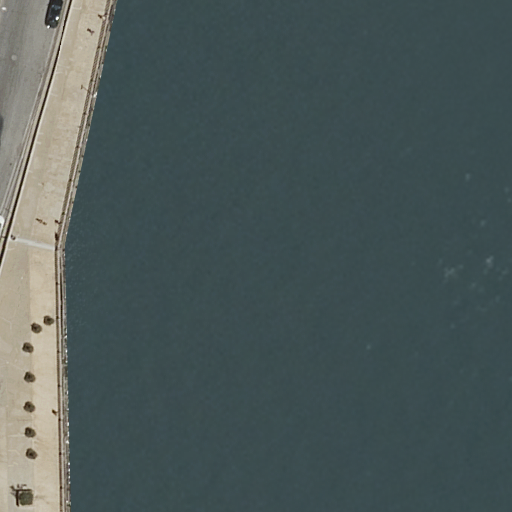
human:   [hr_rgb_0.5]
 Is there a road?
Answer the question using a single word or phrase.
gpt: yes

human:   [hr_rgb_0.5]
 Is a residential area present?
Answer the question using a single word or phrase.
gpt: yes

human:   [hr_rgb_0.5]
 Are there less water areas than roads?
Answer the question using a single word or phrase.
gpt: yes

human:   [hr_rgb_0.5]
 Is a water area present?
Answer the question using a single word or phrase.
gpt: yes

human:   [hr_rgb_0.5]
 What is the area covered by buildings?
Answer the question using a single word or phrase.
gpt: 0m2

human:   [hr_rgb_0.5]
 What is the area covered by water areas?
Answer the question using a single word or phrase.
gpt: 9063m2

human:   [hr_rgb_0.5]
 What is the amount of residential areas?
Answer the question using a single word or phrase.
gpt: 1

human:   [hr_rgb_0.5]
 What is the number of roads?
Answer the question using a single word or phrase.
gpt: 3

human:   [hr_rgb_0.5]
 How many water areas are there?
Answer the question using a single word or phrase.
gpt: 1

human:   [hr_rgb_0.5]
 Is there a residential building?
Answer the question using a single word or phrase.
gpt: no

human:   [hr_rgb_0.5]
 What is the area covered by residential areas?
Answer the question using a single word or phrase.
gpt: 10321m2

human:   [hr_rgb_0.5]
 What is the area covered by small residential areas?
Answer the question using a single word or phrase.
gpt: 0m2

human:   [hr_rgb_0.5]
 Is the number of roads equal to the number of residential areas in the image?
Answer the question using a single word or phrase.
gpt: no

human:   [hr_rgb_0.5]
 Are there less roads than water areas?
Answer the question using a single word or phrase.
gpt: no

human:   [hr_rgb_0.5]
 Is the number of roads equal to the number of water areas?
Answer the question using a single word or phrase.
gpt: no

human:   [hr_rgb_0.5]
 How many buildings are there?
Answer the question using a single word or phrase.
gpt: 0

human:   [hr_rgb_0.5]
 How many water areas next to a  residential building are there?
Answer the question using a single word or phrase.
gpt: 0

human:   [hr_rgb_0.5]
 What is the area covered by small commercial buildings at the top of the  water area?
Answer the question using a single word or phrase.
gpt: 0m2

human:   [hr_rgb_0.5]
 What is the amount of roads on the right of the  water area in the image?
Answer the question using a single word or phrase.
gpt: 0

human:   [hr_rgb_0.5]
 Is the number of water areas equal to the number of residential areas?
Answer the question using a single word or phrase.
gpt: yes

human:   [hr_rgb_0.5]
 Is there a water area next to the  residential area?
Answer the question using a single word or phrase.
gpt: yes

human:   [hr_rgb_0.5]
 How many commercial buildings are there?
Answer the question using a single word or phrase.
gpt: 0

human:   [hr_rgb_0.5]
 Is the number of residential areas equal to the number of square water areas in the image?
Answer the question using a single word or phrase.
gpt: no

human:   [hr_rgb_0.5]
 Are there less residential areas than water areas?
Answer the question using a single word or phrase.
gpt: no

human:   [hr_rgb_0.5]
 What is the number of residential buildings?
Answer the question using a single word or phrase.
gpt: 0

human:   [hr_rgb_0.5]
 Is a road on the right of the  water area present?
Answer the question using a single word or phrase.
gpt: no

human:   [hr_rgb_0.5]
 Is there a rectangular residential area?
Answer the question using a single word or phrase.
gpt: no

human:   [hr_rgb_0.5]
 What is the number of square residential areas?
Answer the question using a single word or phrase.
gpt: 0

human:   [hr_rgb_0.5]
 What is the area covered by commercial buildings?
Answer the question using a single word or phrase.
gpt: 0m2

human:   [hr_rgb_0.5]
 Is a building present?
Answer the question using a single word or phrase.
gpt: no

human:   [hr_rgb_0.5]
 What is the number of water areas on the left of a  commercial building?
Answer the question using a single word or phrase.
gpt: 0

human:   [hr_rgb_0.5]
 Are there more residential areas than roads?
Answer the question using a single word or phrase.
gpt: no

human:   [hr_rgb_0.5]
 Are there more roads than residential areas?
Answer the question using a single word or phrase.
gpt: yes

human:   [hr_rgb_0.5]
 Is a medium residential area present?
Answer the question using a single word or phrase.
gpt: no

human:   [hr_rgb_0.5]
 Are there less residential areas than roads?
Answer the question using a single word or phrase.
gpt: yes

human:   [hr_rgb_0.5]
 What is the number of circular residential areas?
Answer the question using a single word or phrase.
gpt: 0

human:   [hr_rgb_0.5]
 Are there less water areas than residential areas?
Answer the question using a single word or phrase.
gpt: no

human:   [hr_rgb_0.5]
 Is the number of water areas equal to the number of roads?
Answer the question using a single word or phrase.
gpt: no

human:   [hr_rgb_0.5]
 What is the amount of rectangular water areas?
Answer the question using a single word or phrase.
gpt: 0

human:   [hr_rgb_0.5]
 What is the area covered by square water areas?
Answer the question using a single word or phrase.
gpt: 0m2

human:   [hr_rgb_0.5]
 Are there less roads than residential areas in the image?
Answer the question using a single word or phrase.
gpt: no

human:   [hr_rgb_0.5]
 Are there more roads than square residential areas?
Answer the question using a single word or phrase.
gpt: yes

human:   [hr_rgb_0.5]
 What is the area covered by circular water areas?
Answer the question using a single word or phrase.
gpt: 0m2

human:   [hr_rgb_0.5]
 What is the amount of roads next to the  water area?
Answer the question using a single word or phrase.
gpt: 3

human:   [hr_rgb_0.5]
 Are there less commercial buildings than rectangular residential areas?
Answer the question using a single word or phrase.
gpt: no

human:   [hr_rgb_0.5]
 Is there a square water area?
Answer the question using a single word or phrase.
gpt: no

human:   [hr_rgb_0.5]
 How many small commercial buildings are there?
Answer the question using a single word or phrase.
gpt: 0

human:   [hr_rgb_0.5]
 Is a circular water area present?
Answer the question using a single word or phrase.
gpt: no

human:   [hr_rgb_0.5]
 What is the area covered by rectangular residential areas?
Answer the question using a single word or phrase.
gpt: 0m2

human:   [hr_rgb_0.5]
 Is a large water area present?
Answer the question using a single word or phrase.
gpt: yes

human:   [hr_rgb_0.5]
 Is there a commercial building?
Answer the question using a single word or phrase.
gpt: no

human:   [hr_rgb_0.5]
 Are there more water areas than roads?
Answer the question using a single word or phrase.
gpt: no

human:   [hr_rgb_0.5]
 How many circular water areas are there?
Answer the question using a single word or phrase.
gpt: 0

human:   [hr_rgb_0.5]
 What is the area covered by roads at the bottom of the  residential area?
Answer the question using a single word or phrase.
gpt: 0m2

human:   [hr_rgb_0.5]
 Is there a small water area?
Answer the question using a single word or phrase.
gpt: no

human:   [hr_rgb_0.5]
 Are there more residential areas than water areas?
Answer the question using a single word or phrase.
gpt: no

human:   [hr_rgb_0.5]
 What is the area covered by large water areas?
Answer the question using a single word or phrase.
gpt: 9063m2

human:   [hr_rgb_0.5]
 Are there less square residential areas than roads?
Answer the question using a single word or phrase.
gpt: yes

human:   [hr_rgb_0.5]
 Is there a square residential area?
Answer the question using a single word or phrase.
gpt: no

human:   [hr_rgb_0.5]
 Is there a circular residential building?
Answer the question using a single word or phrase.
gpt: no

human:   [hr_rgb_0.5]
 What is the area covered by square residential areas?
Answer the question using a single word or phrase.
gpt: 0m2

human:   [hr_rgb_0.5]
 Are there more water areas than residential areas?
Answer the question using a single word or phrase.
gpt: no

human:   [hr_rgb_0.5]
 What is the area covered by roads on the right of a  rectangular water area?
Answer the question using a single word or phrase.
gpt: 0m2

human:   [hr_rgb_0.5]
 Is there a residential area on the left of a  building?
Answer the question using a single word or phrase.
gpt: no